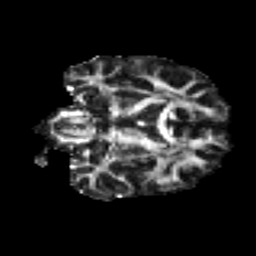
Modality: FA
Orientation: coronal
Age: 67
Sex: male
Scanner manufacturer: ge
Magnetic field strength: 3 T
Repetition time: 7.8 s
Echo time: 0.0609 s